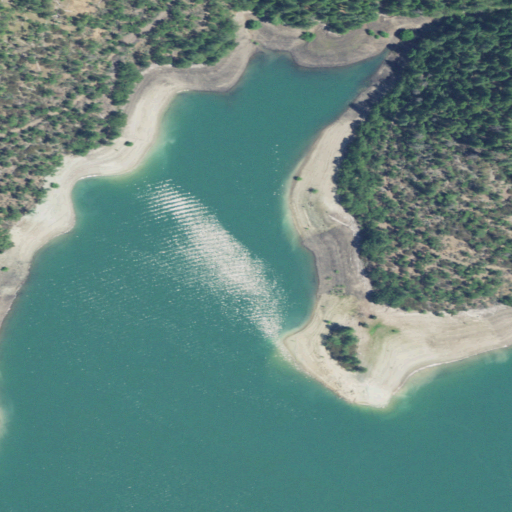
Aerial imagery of valley in Oregon named Blue Gulch containing open water, evergreen forest, barren land, shrub, deciduous forest, grassland, herbaceous wetlands, and mixed forest